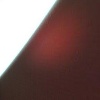
Label: sunburn